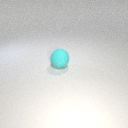
large cyan rubber sphere